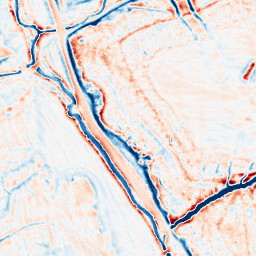
Category: edge_preserving
Decomposition family: bilateral
Decomposition parameters: d: 15
sigma_color: 100
sigma_space: 50
Upsampling method: cubic_catmull_rom
Upsampling parameters: scale: 2
Upsampling scale: 2